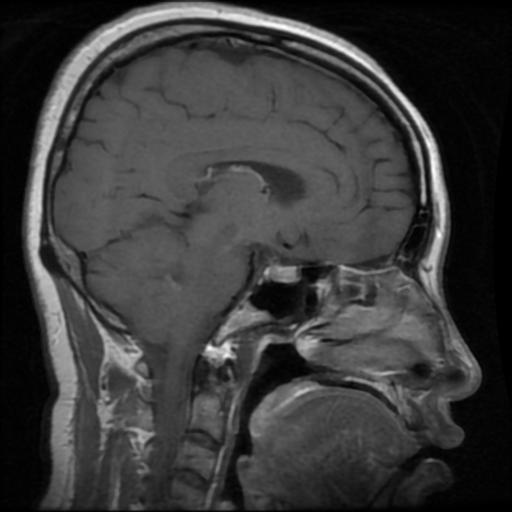
Label: pituitary